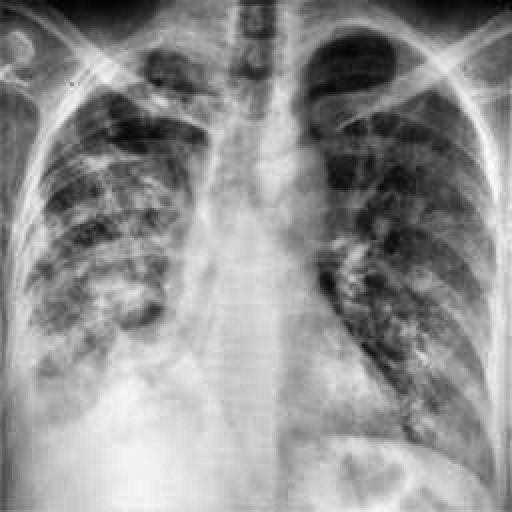
Finding: TUBERCULOSIS